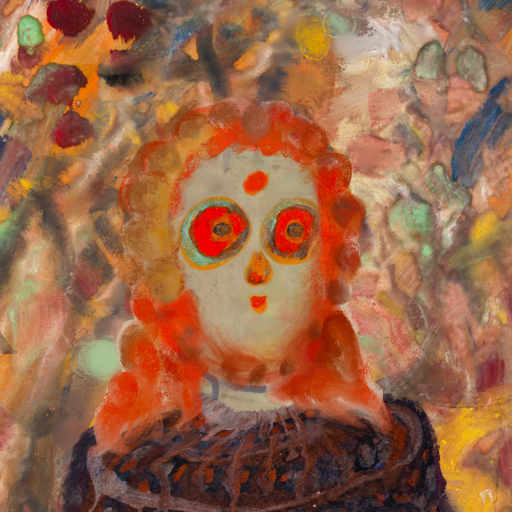
Background: Mother_And_Son_Mother, Head And Neck Front: Hill_Girl, Face Front: Sisters, Bust: Hypocrite, Hair Front: Rupkatha, Head Accessory: Blank, Second Necklace: Blank, Necklace: Blank, Baby: Blank